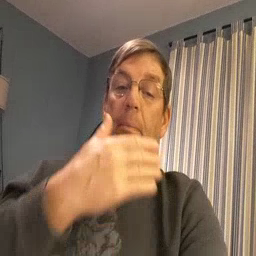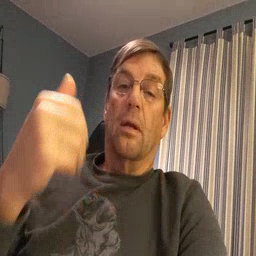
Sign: better